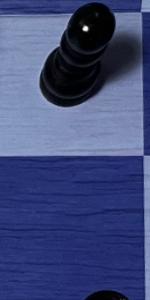
Label: Empty